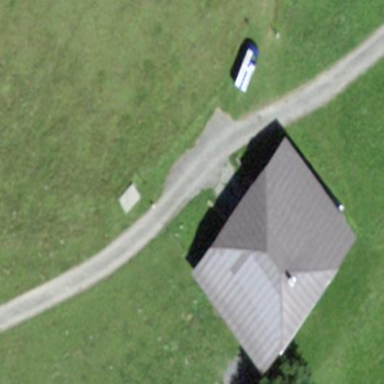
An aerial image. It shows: Farm auxiliary building with half-hipped roof shape.